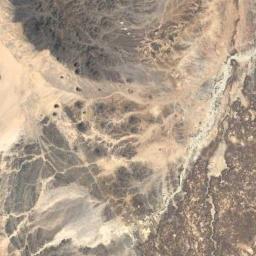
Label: mountain